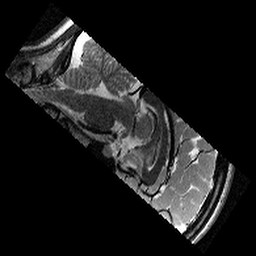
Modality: T2w
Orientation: sagittal
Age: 11
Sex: female
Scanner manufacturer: siemens
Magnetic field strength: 3 T
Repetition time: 9.23 s
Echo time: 0.067 s